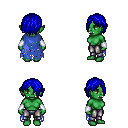
a pixel art fantasy rpg character, female body template, orc, green skin, blue tattered cape, metal pants, blue bangs hairstyle, white cloth bracers, four views (front, back, left, right), 2x2 character sprite sheet, small pixel art, hard edges, no anti-aliasing